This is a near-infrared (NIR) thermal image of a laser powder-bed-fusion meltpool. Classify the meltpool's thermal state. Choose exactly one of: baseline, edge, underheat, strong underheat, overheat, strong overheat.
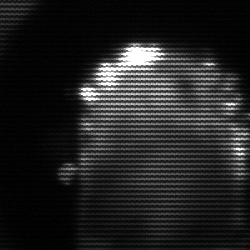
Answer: baseline